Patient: sex F, age 51
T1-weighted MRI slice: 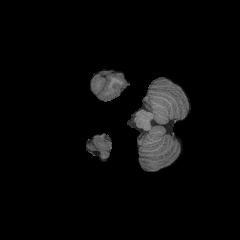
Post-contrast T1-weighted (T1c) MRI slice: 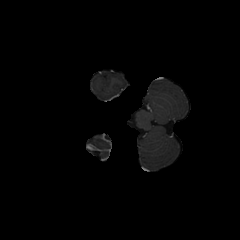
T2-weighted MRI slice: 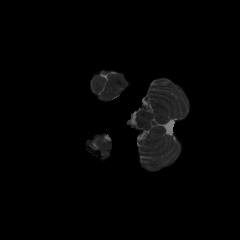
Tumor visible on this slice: no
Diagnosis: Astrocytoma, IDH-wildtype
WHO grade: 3